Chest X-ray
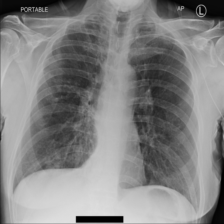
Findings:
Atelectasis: negative
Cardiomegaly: negative
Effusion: negative
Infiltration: negative
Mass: negative
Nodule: negative
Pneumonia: negative
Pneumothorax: negative
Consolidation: negative
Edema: negative
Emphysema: negative
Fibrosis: negative
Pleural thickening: negative
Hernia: negative